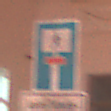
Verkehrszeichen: SackgasseFussgaengerDurchlaessig
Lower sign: HinweisGeaenderteVorfahrtVerkehrsfuehrungVerkehrsregelung3
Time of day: Night
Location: Outdoor (Urban)
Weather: Overcast
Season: Winter
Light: Artificial